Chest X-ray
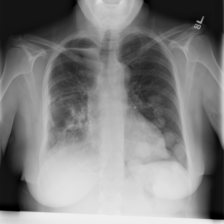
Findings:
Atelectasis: negative
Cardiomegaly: negative
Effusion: negative
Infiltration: negative
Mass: negative
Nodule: negative
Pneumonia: negative
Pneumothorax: positive
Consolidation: negative
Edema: negative
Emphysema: negative
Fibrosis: negative
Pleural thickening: negative
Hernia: negative